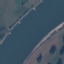
Land use / land cover: River